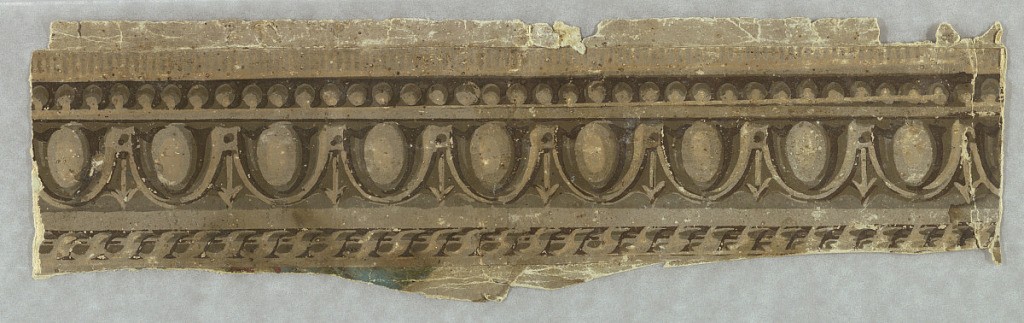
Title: Border
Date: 1795–1820
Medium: Block-printed on paper
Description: Architectural moldings, including dentil, beading, egg and dart, and twisted ribbon. Printed in grisaille.

H# 464